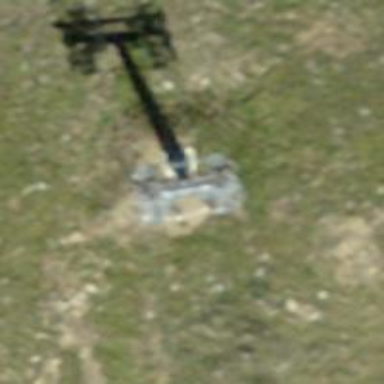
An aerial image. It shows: Pylon for aerialway.